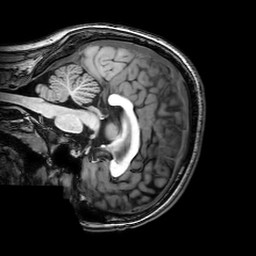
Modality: T1w
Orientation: sagittal
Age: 22
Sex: female
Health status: healthy
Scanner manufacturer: philips
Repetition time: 0.00818 s
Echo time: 0.00374 s